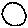
Label: circle